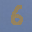
Label: 6